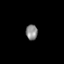
Tissue: prostate
Cell type: T cells
Senescence score: 0.8338
Nuclear area (px): 177
Mean DAPI intensity: 136.712